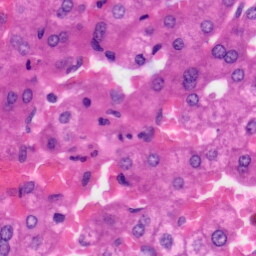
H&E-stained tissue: Liver